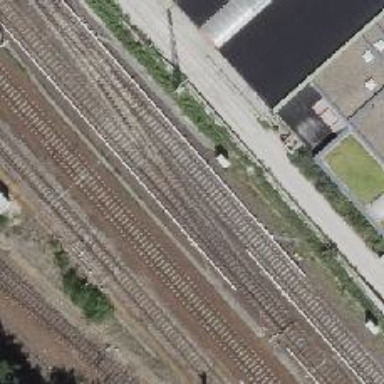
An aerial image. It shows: Light rail railway line with electrified rails.